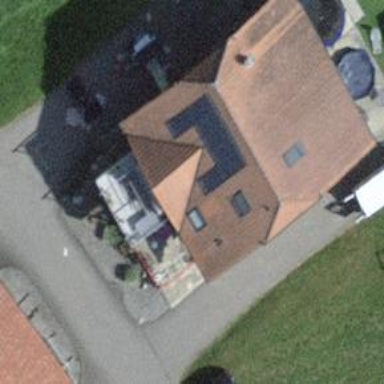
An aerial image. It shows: Solar photovoltaic panel generator.